Field crop: maize
Growth stage: 2
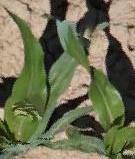
Species: maize